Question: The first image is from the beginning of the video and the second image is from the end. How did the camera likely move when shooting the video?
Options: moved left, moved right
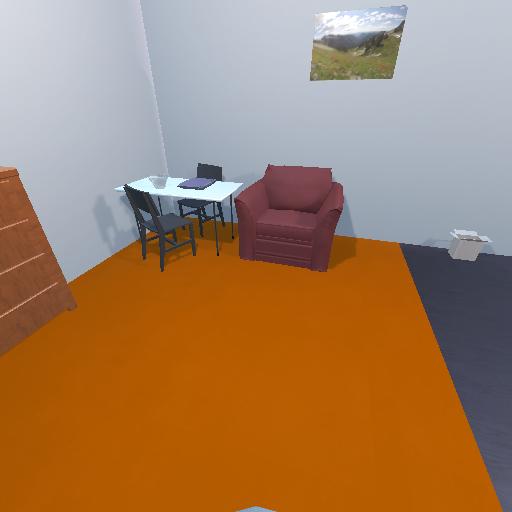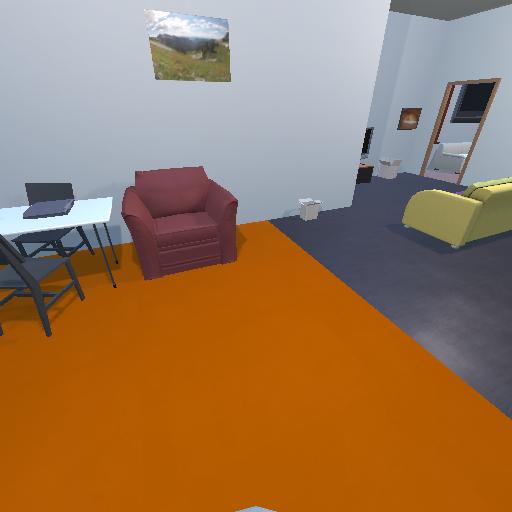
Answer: moved left